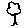
Label: tree